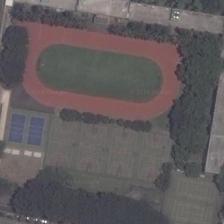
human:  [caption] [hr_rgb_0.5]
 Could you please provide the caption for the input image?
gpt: several long buildings and some green trees are around a playground with four basketball fields next to it .

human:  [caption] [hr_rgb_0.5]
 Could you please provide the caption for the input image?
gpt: the football field and the tennis courts are located in this tree-lined place .

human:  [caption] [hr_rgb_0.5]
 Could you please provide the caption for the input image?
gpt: a playground with four basketball fields next to it is surrounded by many green trees and buildings .

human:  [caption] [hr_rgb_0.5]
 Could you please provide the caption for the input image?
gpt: a large red playground and two small blue court beside .

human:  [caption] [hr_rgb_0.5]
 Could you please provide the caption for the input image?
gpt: a playground with four basketball fields and two tennis courts is surrounded by many trees .